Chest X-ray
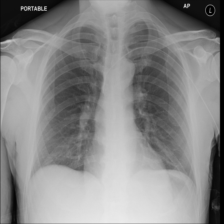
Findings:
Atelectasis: negative
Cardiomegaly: negative
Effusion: negative
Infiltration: negative
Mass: negative
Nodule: negative
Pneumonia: negative
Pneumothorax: negative
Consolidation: negative
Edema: negative
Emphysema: negative
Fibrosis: negative
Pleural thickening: negative
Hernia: negative